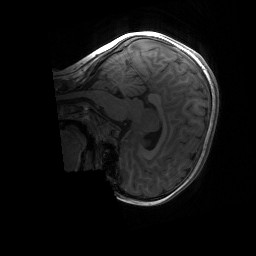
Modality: T1w
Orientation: sagittal
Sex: female
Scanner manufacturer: siemens
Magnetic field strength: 3 T
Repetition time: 1.9 s
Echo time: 0.00243 s